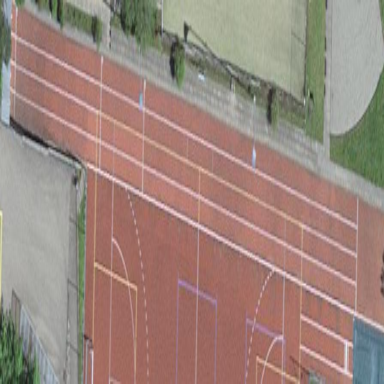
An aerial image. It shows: Athletic track located in leisure land area.